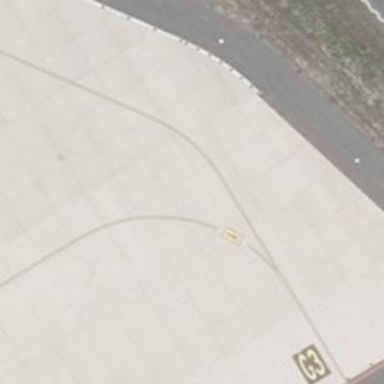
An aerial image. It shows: Concrete taxiway at the airport.